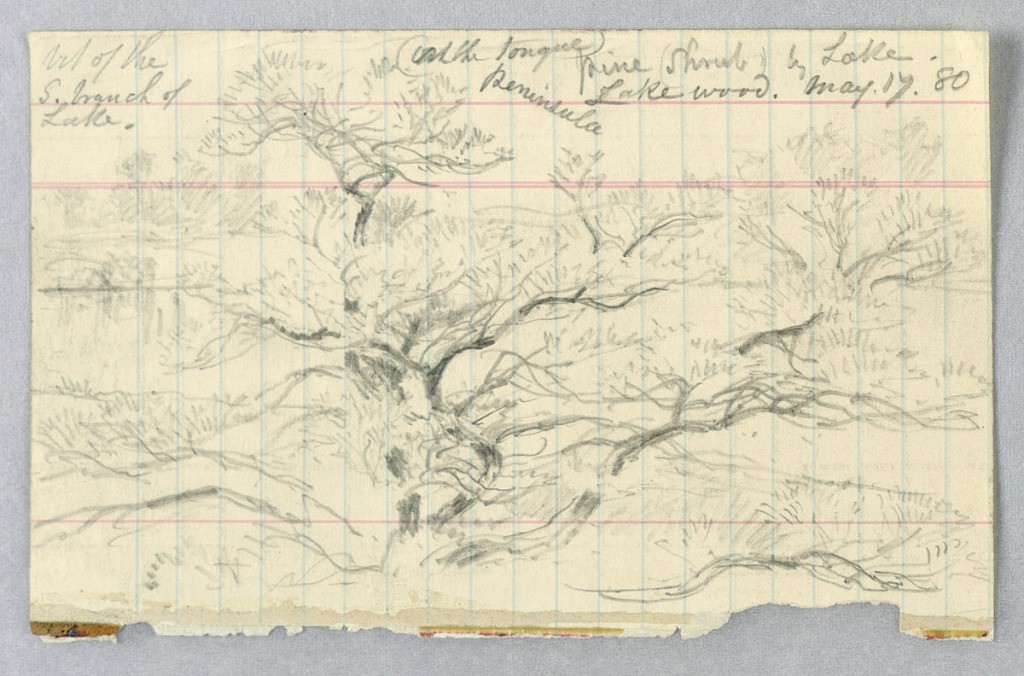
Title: Pine Shrub by Lake, Lakewood
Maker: Daniel Huntington, American, 1816–1906
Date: May 17, 1880
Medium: Graphite on blue and red lined paper
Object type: Drawing
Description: Study of the limbs of a broad pine, in the foreground, with lake at left, and mountain range in the distance, center.